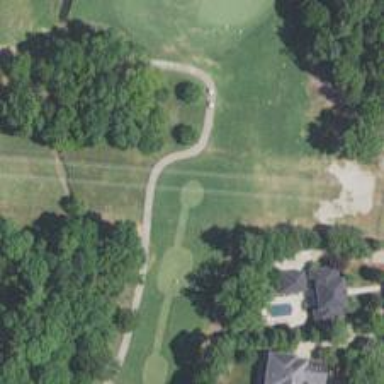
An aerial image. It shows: Golf tee.